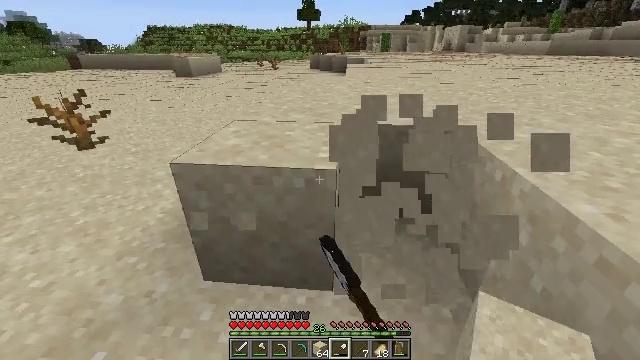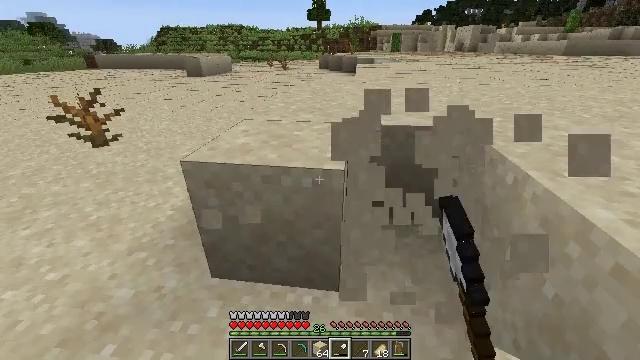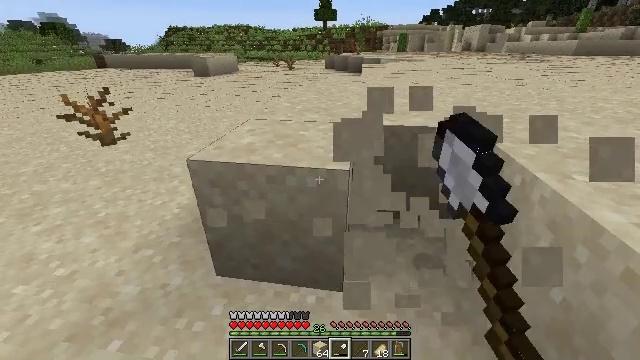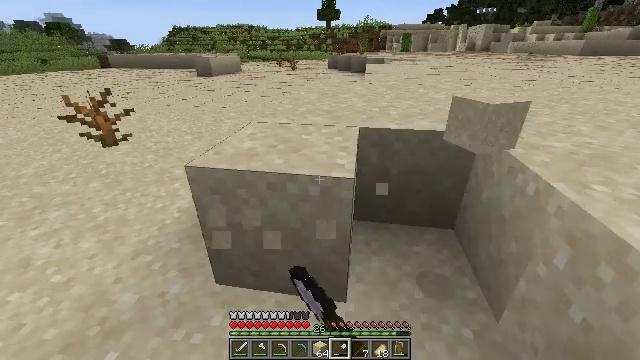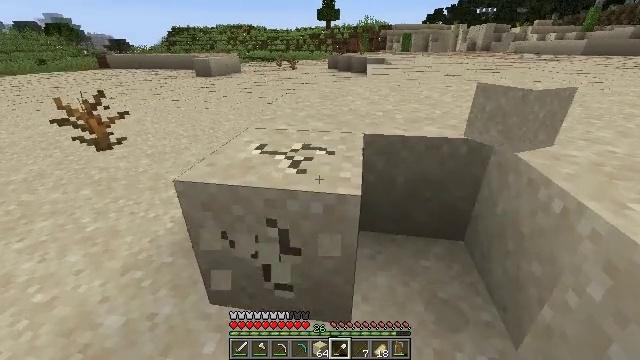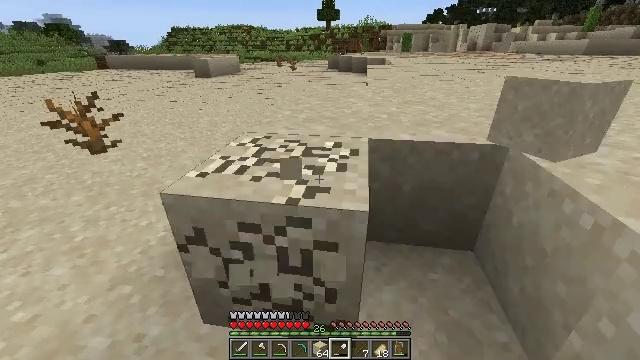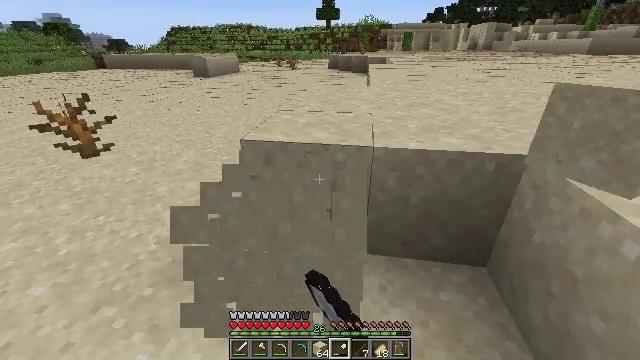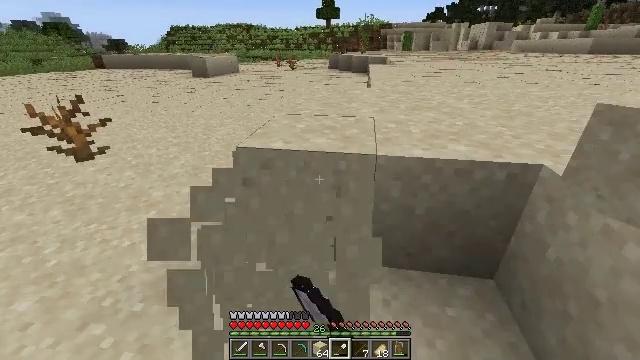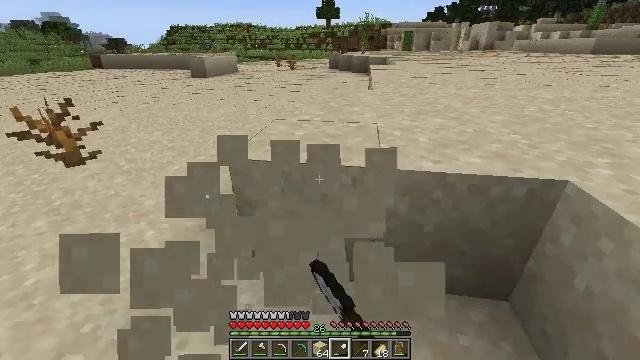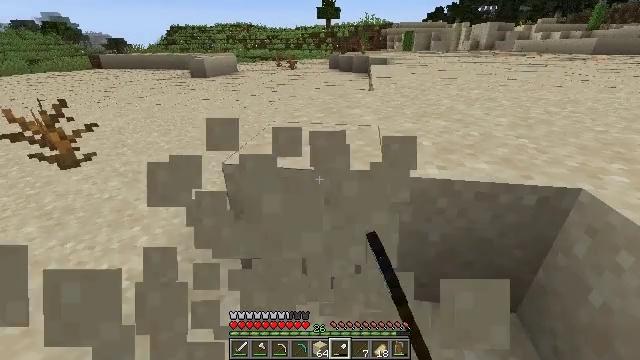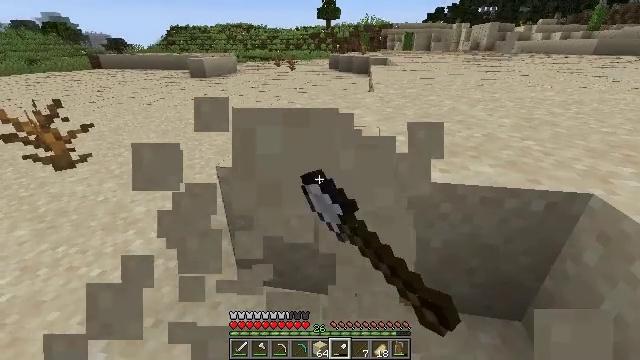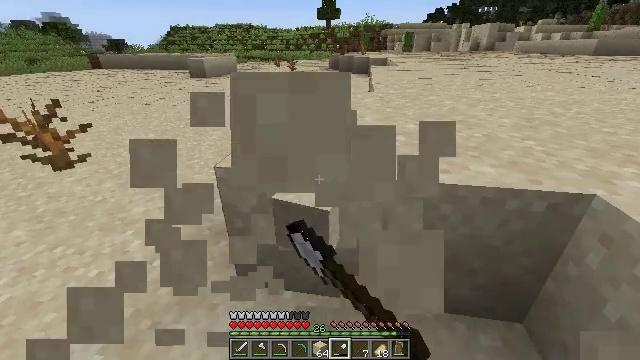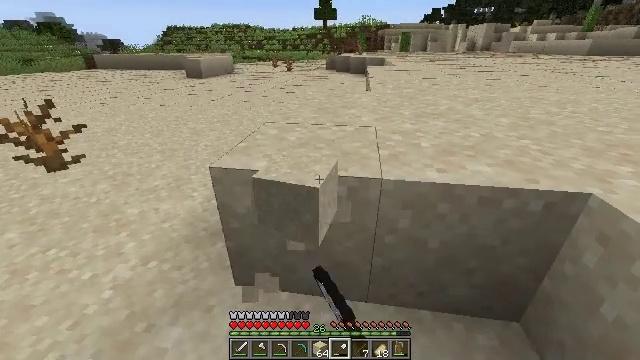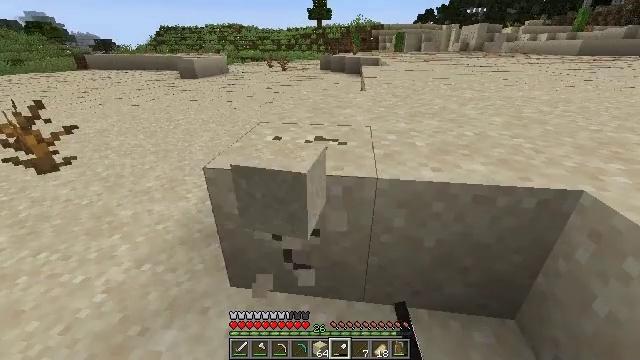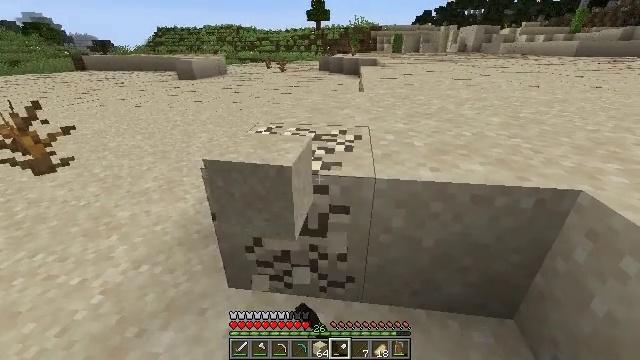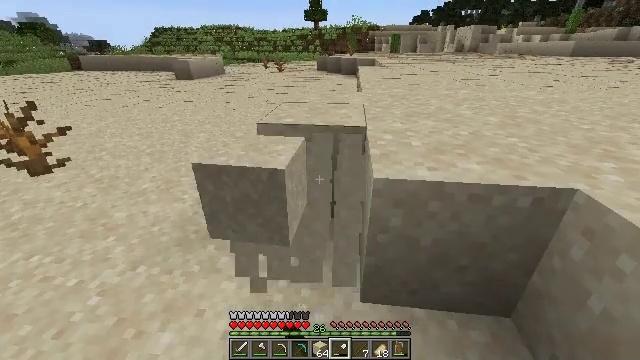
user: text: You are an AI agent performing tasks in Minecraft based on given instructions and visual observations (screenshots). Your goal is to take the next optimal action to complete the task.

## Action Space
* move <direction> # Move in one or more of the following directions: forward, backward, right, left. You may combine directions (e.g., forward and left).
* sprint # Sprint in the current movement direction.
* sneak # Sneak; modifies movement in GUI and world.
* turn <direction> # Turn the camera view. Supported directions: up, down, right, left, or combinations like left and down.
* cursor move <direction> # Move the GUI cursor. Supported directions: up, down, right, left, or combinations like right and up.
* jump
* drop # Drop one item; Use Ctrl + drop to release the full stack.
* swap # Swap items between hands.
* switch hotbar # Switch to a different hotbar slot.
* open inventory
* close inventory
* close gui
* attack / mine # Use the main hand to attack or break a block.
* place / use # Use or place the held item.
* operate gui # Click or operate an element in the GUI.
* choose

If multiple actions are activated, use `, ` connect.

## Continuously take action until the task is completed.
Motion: motion action
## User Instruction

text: Mine sand by the water.
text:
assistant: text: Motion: turn left, attack / mine
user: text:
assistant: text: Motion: turn left, attack / mine
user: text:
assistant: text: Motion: move forward, attack / mine
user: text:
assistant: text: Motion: move forward, attack / mine
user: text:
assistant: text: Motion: move forward, attack / mine
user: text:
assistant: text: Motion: move forward, attack / mine
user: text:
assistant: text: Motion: move forward, attack / mine
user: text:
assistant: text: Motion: attack / mine
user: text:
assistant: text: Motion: attack / mine
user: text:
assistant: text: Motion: attack / mine
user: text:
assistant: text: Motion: attack / mine
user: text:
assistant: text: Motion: attack / mine
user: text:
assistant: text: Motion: turn right, attack / mine
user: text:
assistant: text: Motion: attack / mine
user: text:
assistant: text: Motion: attack / mine
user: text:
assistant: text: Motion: attack / mine
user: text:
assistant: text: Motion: attack / mine
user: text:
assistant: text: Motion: turn right, attack / mine
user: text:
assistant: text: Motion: turn right, attack / mine
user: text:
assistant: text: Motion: turn right, attack / mine
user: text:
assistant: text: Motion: turn right, attack / mine
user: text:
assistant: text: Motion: turn right, attack / mine
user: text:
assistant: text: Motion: attack / mine
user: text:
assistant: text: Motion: move forward, attack / mine
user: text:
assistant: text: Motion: move forward, attack / mine
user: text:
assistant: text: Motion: move forward, attack / mine
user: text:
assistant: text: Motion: move forward, attack / mine
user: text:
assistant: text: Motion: move forward, attack / mine
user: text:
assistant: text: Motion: move forward, attack / mine
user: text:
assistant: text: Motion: attack / mine